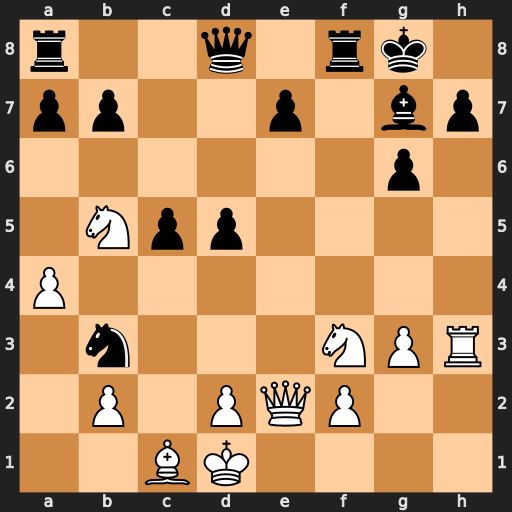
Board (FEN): r2q1rk1/pp2p1bp/6p1/1Npp4/P7/1n3NPR/1P1PQP2/2BK4
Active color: w
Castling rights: -
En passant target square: -
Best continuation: Qe6+ Rf7 Ng5 Qe8 Rxh7